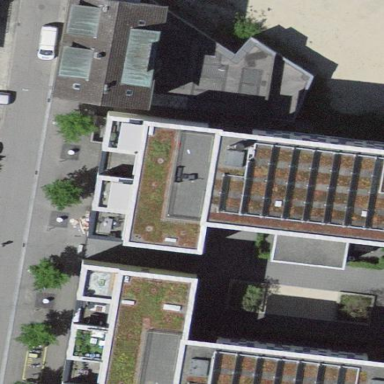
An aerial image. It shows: Apartment building with parking lot.